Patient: sex M, age 57
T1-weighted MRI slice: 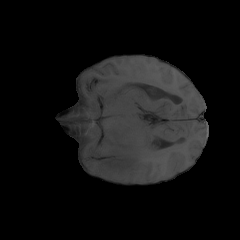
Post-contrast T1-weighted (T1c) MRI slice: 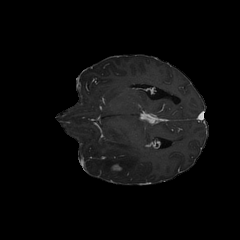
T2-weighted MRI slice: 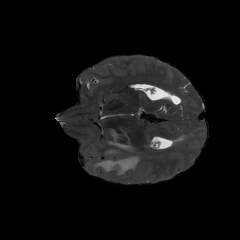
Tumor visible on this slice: yes
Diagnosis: Glioblastoma, IDH-wildtype
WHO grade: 4